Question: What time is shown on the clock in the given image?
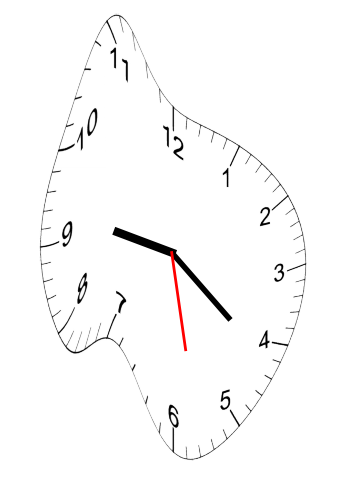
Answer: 09:21:28